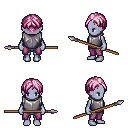
a pixel art fantasy rpg character, female body template, dark elf, purple skin, steel chest armor, magenta pants, pink parted hairstyle, spear, four views (front, back, left, right), 2x2 character sprite sheet, small pixel art, hard edges, no anti-aliasing